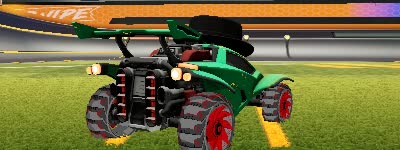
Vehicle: octane